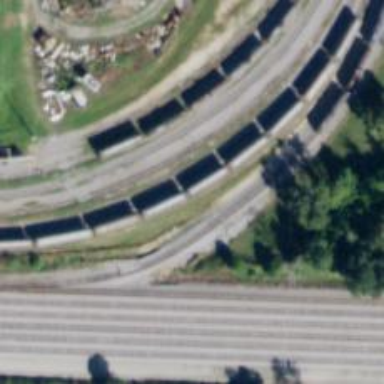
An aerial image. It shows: Railway yard in service.